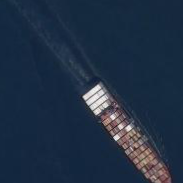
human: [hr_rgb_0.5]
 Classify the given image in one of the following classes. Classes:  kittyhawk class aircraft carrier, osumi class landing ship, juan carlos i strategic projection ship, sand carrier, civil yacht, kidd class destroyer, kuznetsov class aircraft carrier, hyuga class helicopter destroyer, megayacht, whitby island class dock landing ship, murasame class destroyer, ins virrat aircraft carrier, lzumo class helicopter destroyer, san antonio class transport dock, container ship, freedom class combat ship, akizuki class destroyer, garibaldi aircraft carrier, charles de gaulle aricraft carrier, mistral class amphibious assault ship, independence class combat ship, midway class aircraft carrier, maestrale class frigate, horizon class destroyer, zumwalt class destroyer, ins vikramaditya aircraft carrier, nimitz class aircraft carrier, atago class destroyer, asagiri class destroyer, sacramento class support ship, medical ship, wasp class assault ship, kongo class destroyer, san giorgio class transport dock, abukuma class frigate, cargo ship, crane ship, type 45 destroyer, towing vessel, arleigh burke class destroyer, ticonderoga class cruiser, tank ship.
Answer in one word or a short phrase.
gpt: Container ship